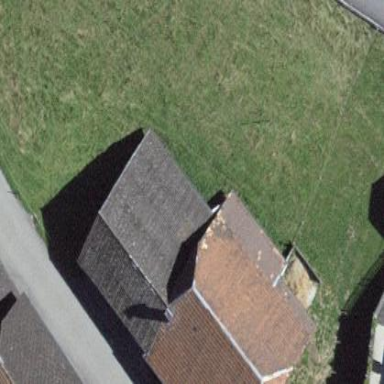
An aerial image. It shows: Rural barn.